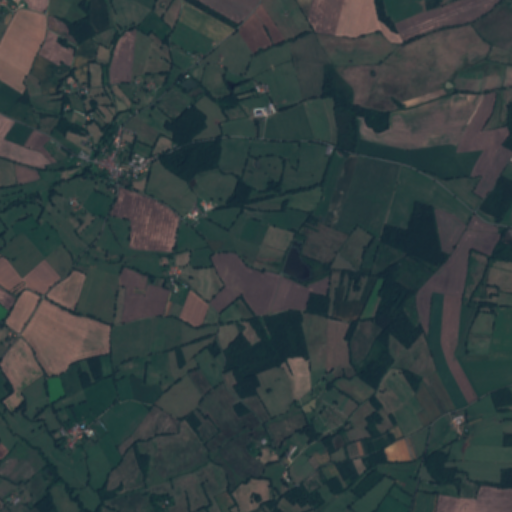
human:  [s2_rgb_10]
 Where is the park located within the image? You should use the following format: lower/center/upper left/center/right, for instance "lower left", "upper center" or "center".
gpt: The park is located in the upper left of the image.
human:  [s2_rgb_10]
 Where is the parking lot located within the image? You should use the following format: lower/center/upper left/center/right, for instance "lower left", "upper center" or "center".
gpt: The parking lot is located in the upper left of the image.
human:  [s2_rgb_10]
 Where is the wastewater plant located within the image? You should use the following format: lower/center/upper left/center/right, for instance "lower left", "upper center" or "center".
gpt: The wastewater plant is located in the center left of the image.
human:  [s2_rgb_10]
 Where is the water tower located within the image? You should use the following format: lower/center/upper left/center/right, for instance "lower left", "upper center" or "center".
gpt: The water tower is located in the upper left of the image.
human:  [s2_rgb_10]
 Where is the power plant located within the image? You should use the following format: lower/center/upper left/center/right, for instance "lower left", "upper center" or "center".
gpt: There is no power plant in the image.